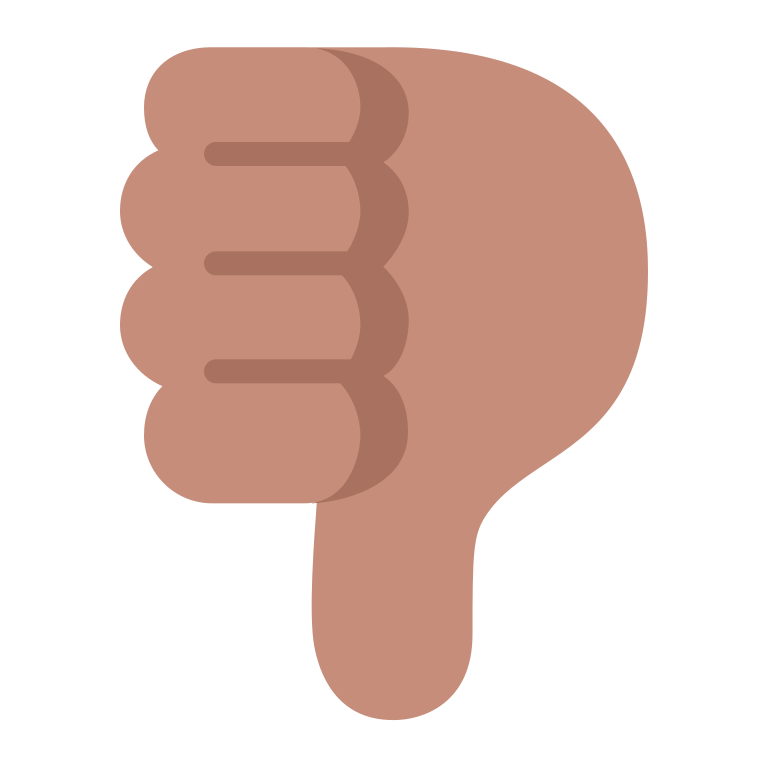
thumbs down flat